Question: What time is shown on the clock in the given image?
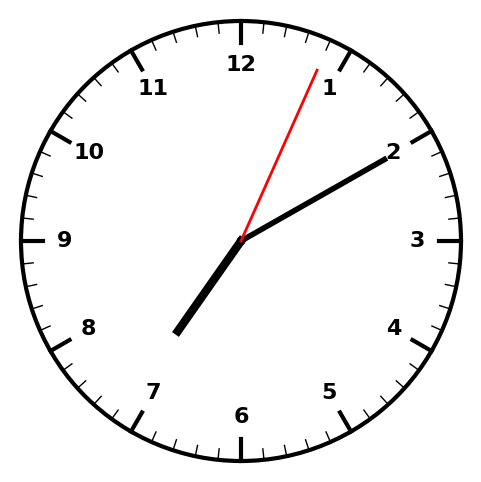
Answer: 07:10:04